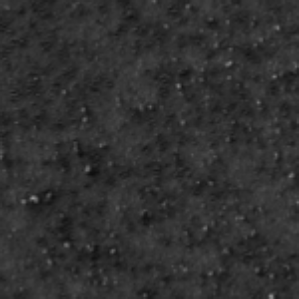
Label: frost